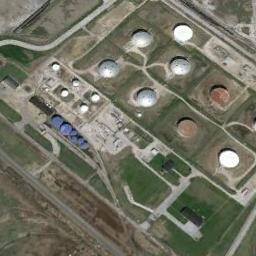
Label: storage tanks